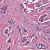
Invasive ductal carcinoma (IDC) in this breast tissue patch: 1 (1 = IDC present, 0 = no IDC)